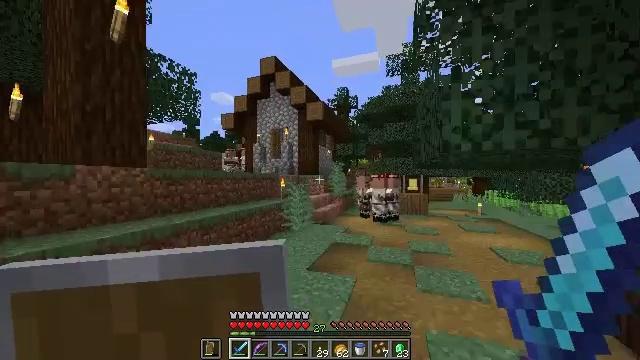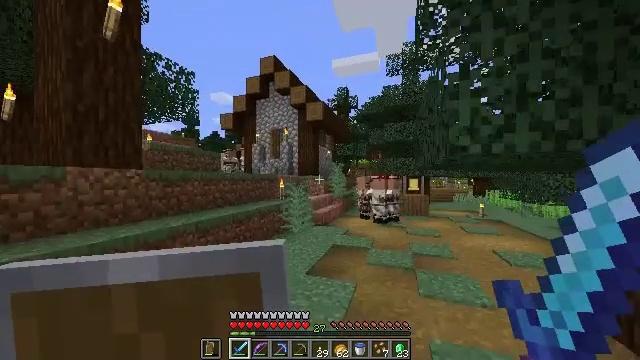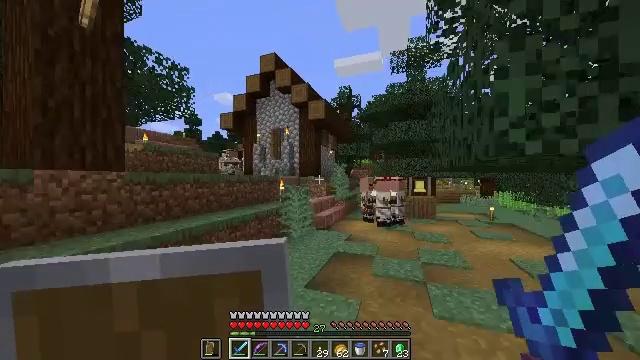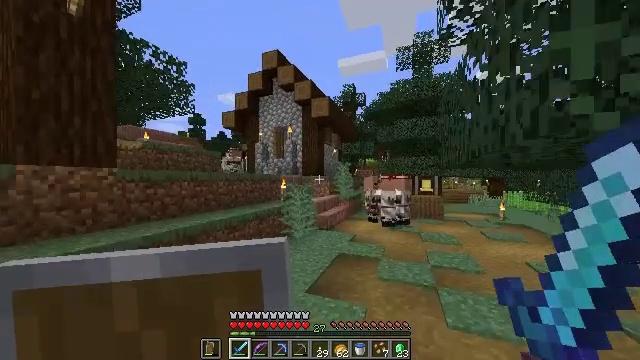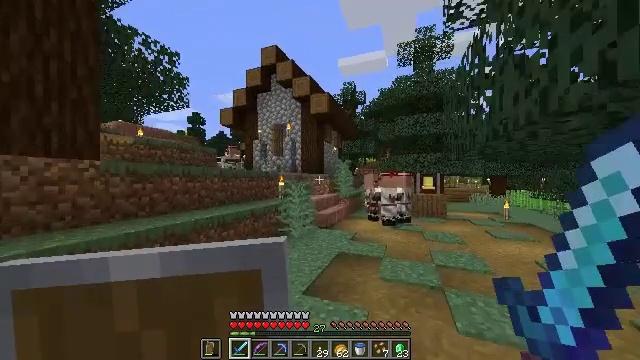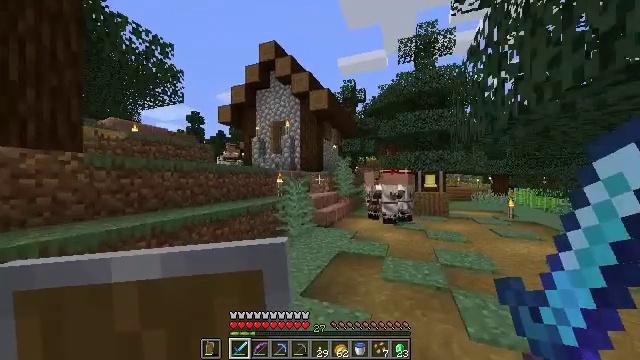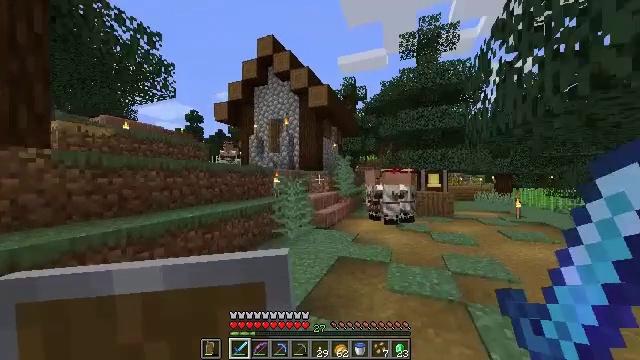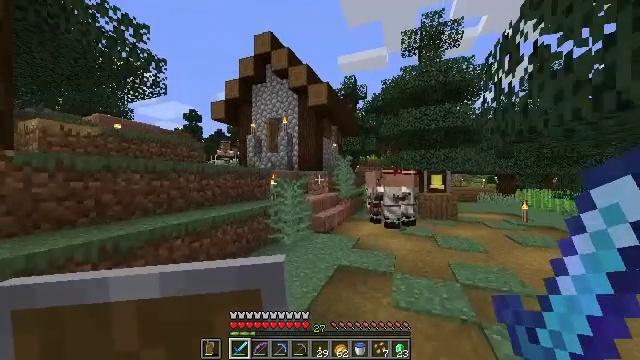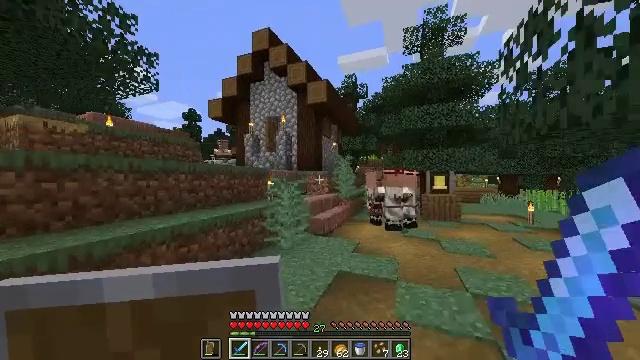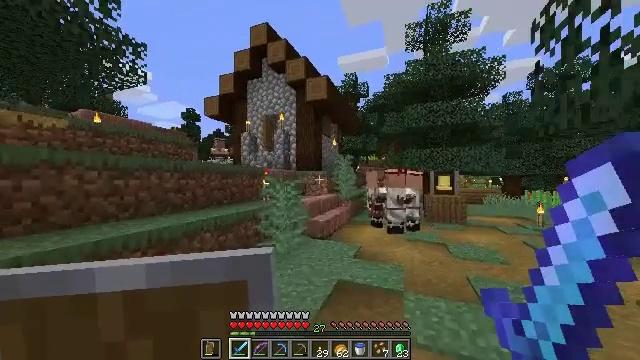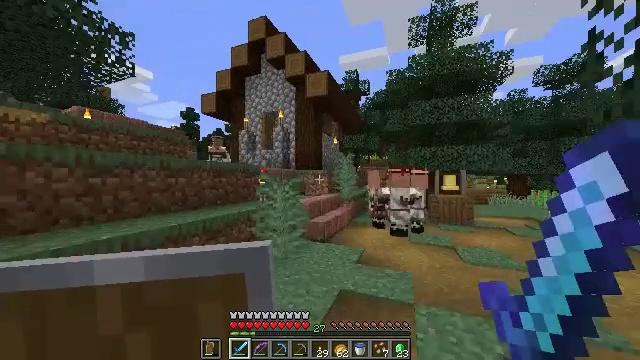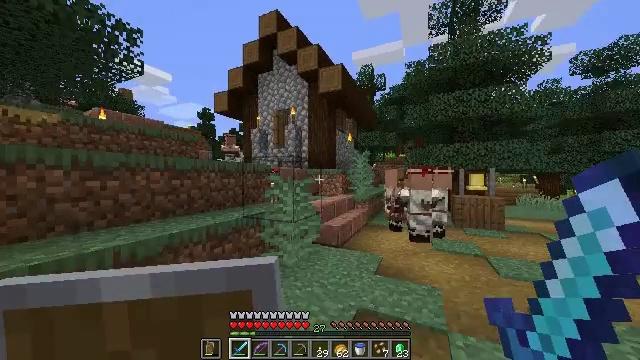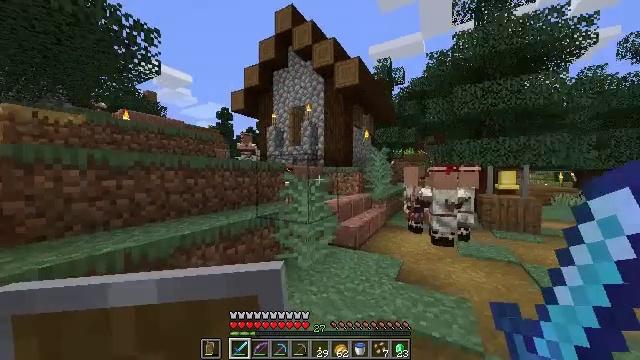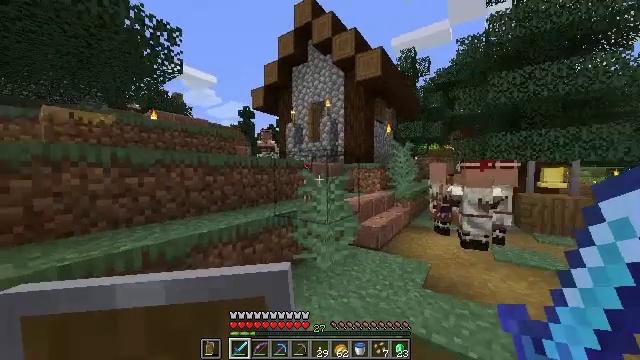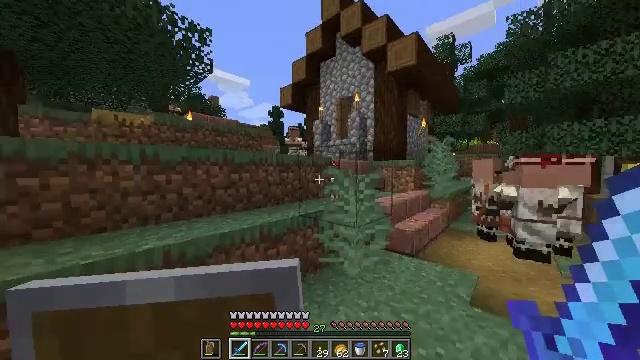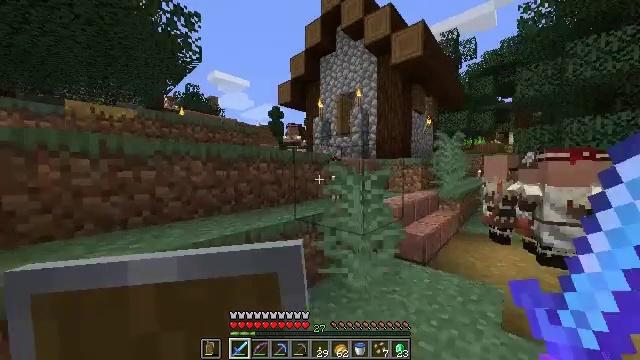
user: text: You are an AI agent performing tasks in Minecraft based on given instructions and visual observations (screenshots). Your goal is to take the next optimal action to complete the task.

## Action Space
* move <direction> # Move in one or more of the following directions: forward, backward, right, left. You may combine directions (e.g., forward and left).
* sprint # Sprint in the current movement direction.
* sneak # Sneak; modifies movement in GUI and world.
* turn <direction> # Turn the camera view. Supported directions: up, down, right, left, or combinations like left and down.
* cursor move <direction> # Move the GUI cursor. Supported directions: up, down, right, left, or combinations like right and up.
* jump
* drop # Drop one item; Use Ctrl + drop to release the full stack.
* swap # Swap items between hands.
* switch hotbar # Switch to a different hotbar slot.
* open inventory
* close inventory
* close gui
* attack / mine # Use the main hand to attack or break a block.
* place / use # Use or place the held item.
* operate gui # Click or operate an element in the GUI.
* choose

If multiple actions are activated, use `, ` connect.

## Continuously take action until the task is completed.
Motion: motion action
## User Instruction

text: Craft a book.
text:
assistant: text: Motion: move forward
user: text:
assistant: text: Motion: move forward
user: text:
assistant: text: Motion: move forward, turn left
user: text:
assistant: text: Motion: move forward
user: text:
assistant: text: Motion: move forward
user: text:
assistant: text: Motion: move forward
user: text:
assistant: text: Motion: move forward
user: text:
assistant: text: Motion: move forward
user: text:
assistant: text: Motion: move forward
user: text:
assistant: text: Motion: move forward
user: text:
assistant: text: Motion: move forward, turn left
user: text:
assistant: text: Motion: move forward, turn left
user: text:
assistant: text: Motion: move forward, turn left
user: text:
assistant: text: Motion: move forward, turn left
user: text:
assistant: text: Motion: move forward
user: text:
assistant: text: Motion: move forward, jump
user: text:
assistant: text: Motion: move forward, jump
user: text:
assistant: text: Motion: move forward, jump
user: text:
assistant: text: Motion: move forward
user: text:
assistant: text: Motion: move forward
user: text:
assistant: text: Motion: move forward
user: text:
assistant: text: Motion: move forward
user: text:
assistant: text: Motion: move forward
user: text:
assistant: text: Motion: move forward
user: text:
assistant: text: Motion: move forward, jump
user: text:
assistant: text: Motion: move forward, jump
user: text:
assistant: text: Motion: move forward, jump
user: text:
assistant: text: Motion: move forward
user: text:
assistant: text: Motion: move forward
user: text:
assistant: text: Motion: move forward